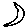
Label: moon